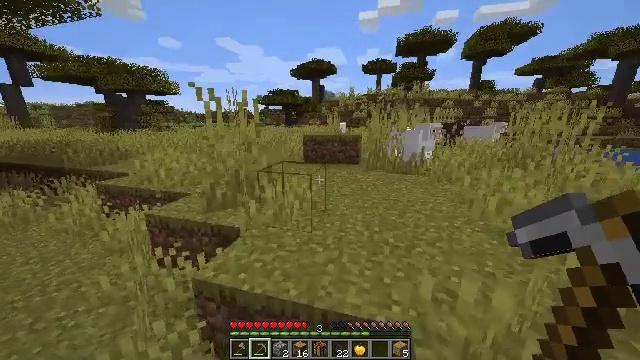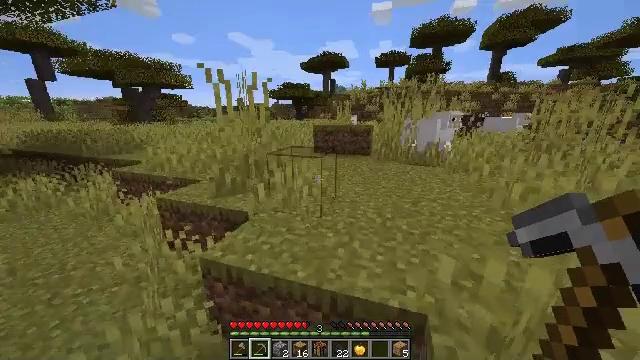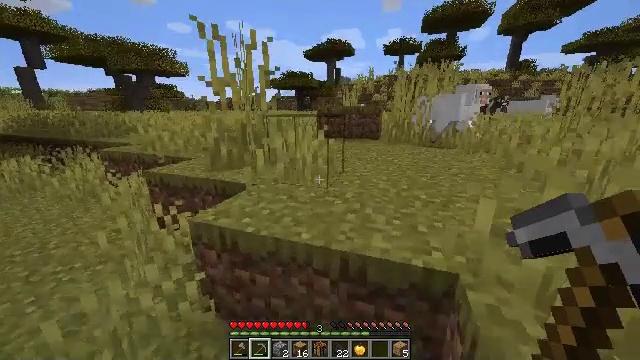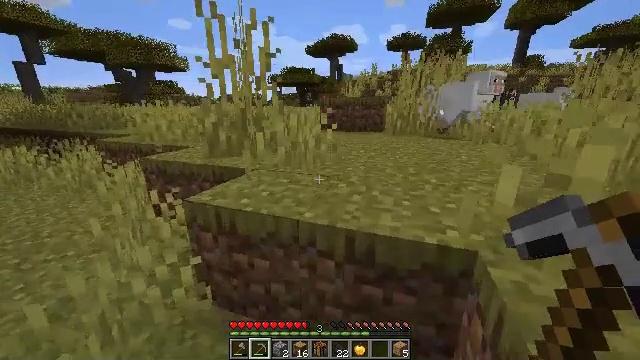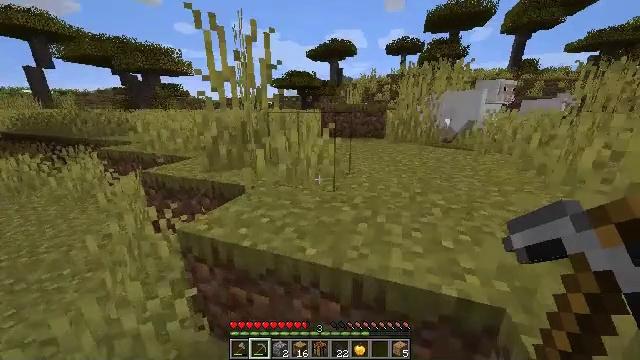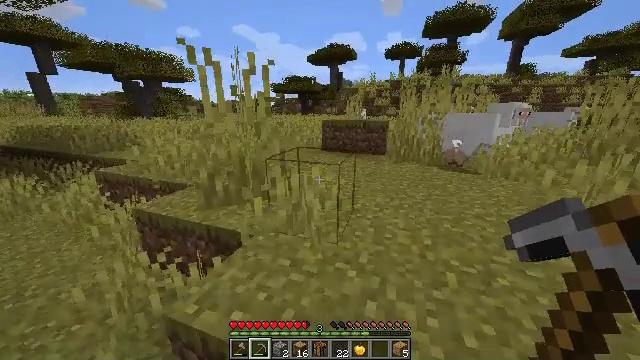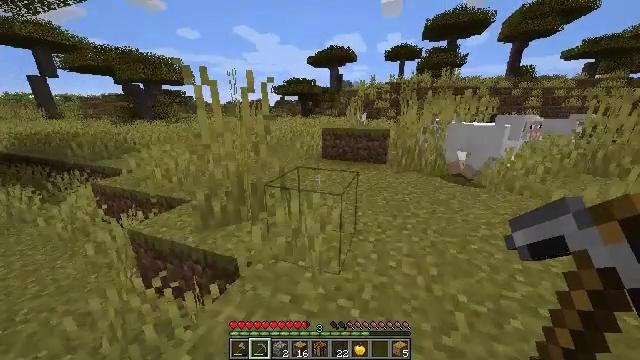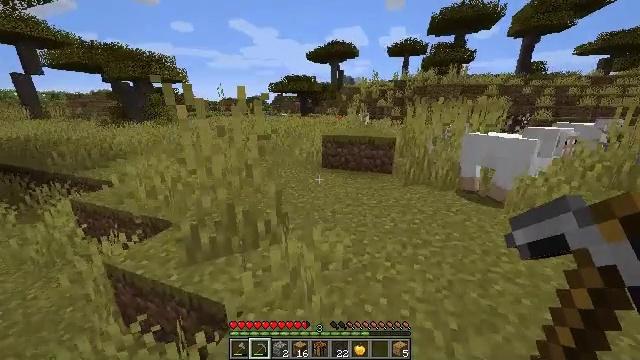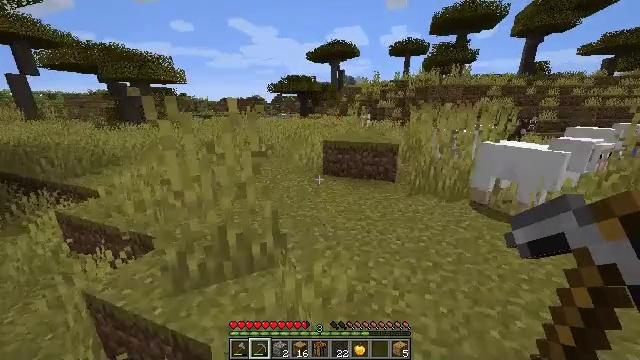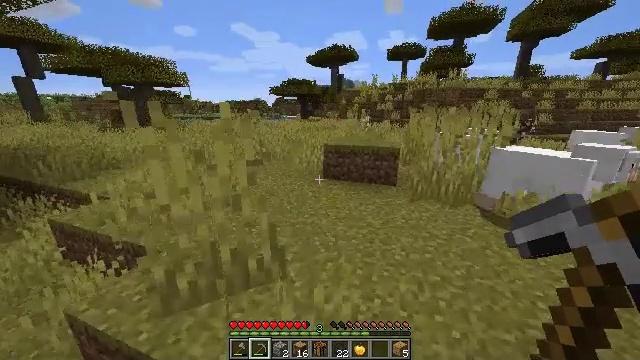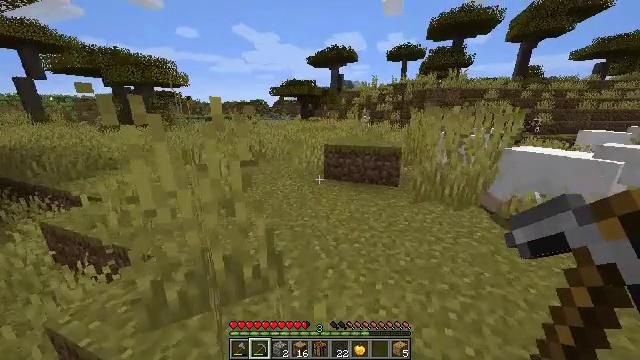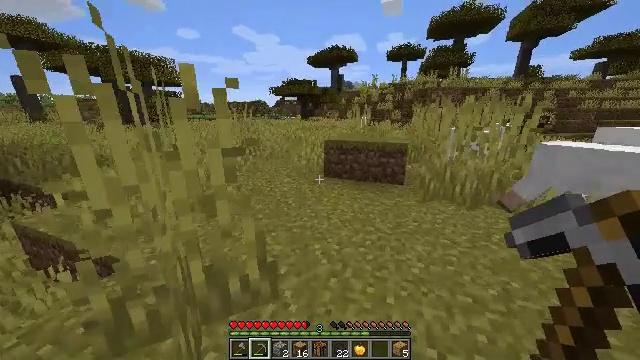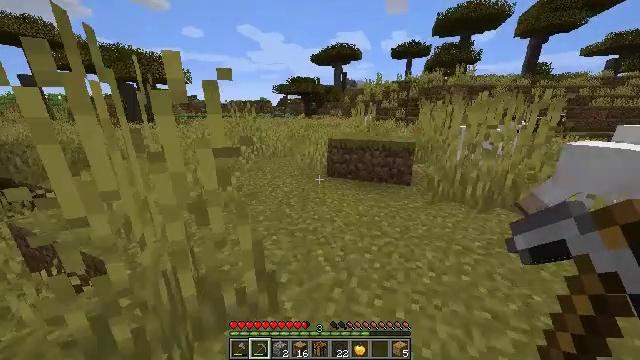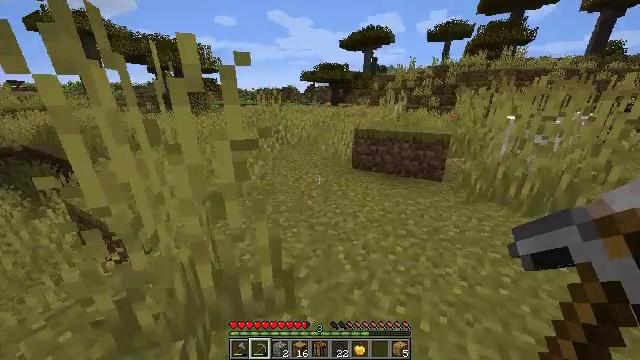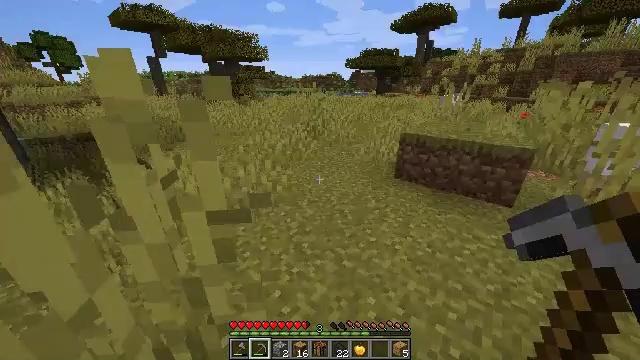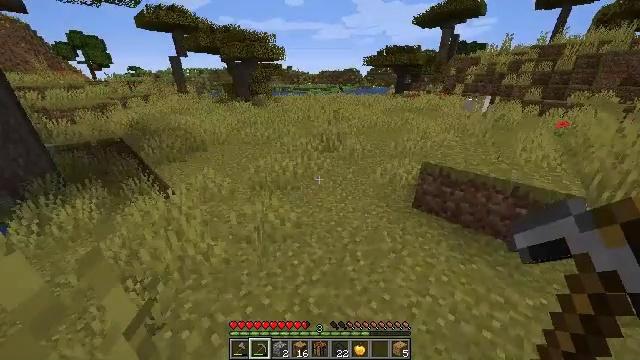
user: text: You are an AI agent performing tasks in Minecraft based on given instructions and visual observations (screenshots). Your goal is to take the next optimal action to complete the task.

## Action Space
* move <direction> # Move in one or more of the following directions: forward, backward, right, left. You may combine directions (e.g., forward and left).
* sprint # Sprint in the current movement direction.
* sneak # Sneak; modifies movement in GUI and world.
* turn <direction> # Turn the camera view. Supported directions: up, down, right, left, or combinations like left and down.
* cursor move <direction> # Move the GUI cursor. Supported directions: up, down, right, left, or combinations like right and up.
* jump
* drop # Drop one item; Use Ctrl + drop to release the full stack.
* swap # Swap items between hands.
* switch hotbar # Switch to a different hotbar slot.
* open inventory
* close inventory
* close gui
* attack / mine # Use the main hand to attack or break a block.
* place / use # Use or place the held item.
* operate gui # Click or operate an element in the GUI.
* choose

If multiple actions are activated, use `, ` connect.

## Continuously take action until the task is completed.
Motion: motion action
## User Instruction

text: Mine grass block from the ground.
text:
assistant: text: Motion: move forward, sprint, turn left and down, jump
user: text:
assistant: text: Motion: move forward, sprint, jump
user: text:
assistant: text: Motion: move forward, sprint, jump
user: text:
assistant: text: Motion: move forward, sprint, jump
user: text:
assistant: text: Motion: move forward, sprint, jump
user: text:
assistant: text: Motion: move forward, sprint, jump
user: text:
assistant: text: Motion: move forward, sprint, jump
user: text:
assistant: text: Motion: move forward, sprint, jump
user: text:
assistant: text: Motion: move forward, sprint, jump
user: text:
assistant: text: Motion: move forward, sprint, jump
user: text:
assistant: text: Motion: move forward, sprint, jump
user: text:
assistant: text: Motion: move forward, sprint, jump
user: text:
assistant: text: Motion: move forward, sprint, turn left and down, jump
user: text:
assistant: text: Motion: move forward, sprint, turn left and down, jump
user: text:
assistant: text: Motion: move forward, sprint, turn left and down, jump
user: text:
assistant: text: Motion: move forward, sprint, turn left and down, jump
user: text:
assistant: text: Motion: move forward, sprint, turn left and down, jump
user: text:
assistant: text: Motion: move forward, sprint, jump
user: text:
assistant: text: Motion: move forward, sprint, jump
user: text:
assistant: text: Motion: move forward, sprint, jump
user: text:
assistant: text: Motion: move forward, sprint, jump
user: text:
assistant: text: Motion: move forward, sprint, jump
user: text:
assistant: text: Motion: move forward, sprint, jump
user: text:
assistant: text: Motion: move forward, sprint, jump
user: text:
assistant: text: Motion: move forward, sprint, jump
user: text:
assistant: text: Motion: move forward, sprint, jump
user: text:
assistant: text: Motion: move forward, sprint, jump
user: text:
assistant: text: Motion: move forward, sprint, turn right, jump
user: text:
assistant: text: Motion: move forward, sprint, jump
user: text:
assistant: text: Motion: move forward, sprint, turn right, jump